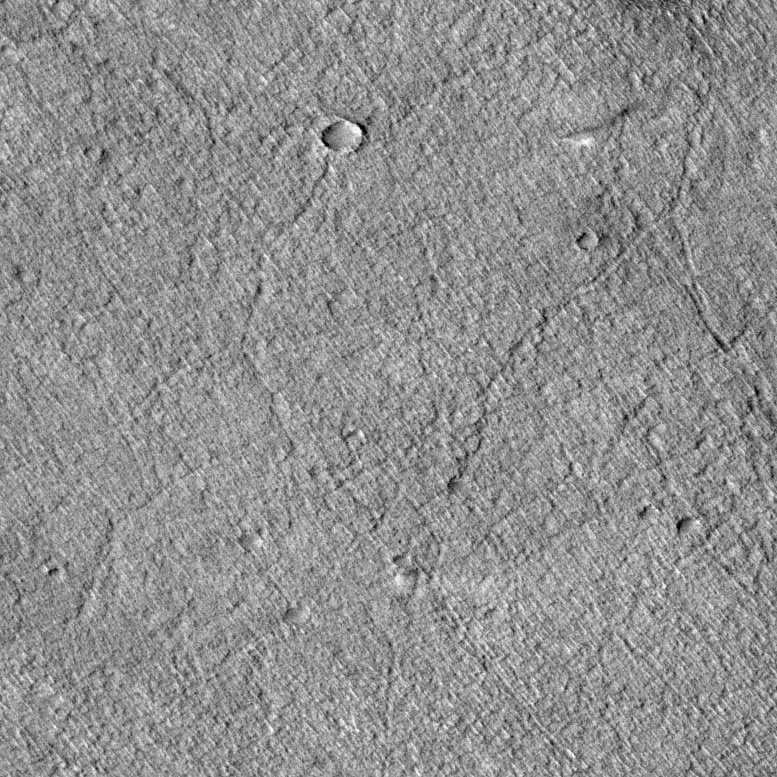
Label: dustdevil